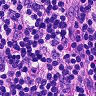
Metastatic tissue present: no